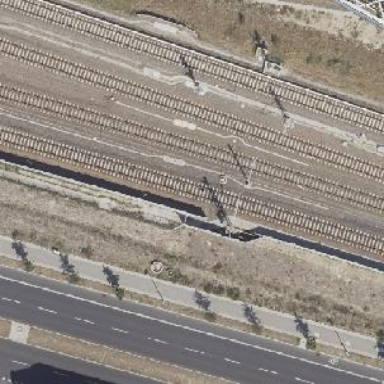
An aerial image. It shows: Railway track with contact line for electrification.